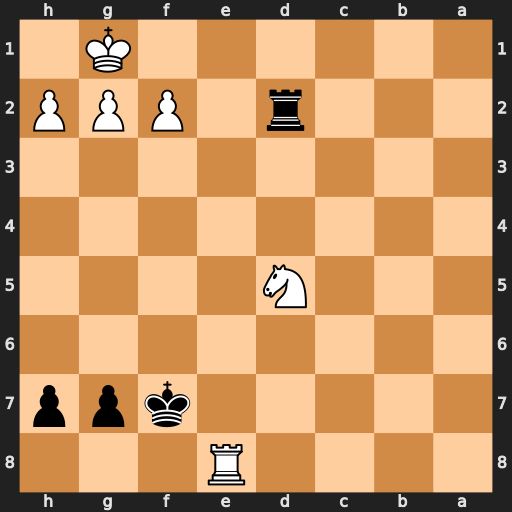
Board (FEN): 4R3/5kpp/8/3N4/8/8/3r1PPP/6K1
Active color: b
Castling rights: -
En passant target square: -
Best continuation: Rd1+ Re1 Rxe1#